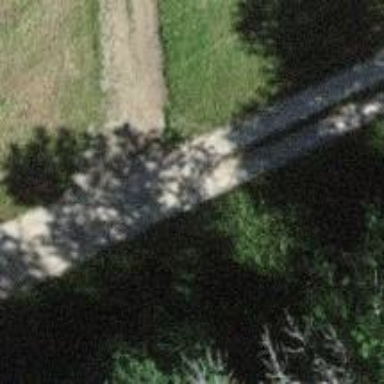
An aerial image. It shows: Unpaved track with grade2 tracktype.